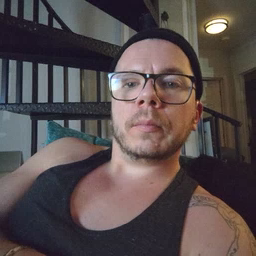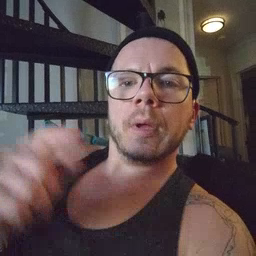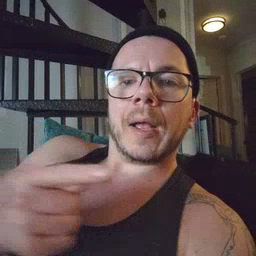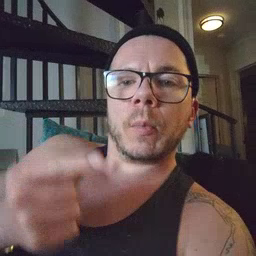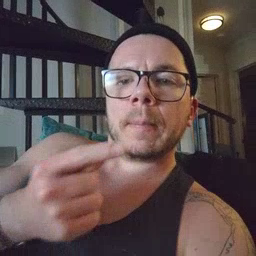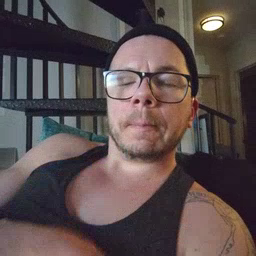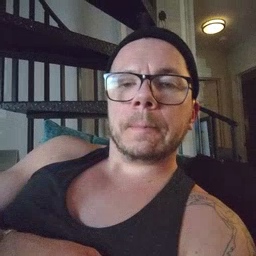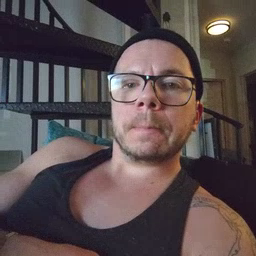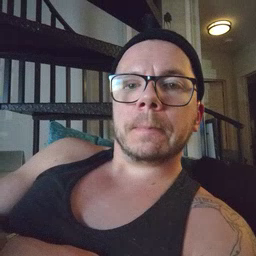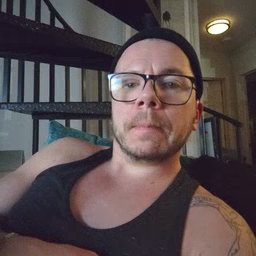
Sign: owie